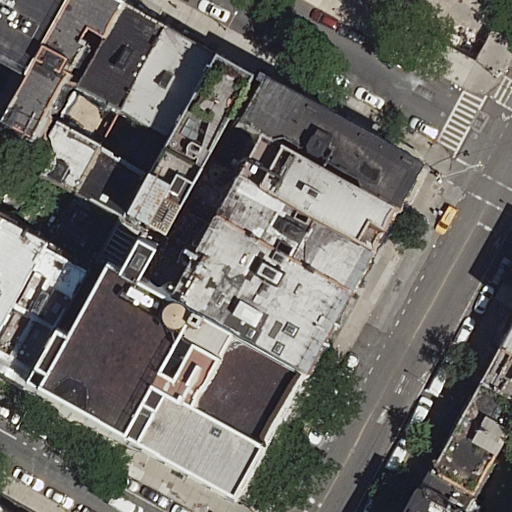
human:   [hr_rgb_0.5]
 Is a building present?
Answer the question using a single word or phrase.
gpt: yes

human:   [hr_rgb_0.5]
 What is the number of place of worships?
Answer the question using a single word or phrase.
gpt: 1

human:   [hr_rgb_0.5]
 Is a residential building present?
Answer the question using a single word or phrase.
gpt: yes

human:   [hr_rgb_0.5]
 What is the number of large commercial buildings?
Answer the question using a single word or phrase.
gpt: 0

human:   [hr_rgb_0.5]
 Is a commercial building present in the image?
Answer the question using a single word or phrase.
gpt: no

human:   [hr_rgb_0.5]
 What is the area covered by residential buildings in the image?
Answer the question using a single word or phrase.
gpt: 5043m2

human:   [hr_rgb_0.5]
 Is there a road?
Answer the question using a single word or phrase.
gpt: yes

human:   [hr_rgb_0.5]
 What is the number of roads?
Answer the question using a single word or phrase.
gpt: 5

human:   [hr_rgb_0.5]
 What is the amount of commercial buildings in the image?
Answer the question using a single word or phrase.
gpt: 0

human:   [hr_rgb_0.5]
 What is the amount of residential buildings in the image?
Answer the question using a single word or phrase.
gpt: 23

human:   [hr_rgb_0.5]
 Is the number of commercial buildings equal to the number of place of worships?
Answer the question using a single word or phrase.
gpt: no

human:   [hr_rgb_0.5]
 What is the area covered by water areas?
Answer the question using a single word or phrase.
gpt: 0m2

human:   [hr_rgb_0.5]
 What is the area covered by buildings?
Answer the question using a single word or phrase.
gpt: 5688m2

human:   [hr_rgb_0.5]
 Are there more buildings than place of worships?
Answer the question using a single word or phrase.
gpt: yes

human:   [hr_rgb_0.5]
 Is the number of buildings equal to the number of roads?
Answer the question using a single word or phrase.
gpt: no

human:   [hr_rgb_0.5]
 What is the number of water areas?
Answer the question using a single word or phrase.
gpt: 0

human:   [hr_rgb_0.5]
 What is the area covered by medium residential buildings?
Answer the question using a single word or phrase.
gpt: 3386m2

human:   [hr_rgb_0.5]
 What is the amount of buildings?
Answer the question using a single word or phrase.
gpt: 24

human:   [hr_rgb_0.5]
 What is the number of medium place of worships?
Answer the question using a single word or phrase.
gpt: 0

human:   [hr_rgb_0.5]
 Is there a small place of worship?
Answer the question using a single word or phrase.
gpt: no

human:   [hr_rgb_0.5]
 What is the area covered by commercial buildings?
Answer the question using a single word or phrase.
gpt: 0m2

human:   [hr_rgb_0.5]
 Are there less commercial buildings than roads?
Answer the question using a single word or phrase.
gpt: yes

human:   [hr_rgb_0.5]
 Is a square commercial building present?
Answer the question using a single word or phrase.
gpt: no

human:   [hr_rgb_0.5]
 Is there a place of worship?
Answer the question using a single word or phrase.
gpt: yes

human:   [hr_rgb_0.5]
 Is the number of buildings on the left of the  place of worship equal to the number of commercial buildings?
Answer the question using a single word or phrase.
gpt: no

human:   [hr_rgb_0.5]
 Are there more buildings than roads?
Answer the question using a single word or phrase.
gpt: yes

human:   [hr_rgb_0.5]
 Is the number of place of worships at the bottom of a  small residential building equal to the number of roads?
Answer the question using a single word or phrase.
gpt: no

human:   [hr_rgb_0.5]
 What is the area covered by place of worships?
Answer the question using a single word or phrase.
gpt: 645m2

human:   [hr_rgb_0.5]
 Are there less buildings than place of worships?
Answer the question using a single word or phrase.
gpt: no

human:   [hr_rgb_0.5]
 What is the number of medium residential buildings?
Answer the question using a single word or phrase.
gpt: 14

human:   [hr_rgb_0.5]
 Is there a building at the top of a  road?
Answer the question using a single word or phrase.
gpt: yes

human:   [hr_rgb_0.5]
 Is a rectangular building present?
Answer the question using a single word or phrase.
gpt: yes

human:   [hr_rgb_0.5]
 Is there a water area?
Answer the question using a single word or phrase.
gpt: no

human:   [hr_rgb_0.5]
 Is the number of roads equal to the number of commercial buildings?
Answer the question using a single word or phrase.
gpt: no

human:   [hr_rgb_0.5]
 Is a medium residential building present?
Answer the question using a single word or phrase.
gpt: yes

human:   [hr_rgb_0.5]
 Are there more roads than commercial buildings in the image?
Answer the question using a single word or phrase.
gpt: yes

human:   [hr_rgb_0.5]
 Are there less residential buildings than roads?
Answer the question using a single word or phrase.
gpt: no

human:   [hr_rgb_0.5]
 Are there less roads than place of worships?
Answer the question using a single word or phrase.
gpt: no

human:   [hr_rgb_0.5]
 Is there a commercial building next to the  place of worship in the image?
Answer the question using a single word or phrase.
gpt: no

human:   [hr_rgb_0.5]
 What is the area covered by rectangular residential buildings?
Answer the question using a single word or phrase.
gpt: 3447m2

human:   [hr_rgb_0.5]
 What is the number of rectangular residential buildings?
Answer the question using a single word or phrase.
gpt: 20

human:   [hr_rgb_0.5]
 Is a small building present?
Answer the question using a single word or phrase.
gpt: yes

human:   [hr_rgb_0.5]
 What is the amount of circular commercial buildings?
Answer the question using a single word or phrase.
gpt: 0

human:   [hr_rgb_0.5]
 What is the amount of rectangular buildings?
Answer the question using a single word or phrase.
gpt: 20

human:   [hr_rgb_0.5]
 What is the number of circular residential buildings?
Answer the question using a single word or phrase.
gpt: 0

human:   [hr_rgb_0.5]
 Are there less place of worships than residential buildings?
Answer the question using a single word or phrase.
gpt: yes

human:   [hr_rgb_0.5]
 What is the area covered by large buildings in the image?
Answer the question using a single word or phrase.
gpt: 1946m2

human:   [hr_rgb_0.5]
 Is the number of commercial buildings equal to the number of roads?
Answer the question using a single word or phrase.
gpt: no

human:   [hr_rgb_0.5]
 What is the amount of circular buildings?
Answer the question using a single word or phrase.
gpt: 0

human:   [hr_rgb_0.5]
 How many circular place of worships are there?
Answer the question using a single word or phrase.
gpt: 0

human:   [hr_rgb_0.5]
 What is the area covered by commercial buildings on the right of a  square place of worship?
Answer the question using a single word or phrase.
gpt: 0m2

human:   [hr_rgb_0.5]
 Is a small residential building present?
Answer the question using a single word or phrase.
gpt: yes

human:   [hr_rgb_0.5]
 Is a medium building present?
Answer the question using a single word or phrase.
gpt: yes

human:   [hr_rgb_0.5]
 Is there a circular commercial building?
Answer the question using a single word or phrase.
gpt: no

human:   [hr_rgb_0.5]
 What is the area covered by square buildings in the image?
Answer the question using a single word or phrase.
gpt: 0m2

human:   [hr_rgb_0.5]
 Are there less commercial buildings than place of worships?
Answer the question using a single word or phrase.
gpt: yes

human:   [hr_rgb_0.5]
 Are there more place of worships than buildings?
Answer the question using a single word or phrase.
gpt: no

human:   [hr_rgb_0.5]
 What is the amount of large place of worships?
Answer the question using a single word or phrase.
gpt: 1

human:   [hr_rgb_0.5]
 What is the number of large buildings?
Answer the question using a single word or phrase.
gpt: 2

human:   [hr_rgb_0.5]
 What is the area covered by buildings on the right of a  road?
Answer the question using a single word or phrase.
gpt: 3052m2

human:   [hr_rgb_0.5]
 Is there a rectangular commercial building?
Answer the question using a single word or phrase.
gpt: no

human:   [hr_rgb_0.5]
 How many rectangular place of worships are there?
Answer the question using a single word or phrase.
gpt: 0

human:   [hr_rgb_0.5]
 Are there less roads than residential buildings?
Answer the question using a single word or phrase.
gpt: yes

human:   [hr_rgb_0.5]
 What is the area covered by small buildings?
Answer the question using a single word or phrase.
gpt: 355m2